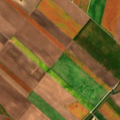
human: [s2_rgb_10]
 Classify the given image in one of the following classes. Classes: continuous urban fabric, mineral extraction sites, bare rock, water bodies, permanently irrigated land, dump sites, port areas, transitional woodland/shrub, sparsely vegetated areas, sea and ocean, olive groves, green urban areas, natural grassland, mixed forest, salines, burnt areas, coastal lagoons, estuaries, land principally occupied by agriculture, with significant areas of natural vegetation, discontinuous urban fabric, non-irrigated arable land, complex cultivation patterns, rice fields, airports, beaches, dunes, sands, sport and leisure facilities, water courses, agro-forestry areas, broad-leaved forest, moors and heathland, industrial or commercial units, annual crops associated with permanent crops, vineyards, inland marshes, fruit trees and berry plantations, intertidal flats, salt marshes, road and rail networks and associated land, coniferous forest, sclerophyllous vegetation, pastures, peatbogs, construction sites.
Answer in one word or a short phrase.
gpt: discontinuous urban fabric, non-irrigated arable land